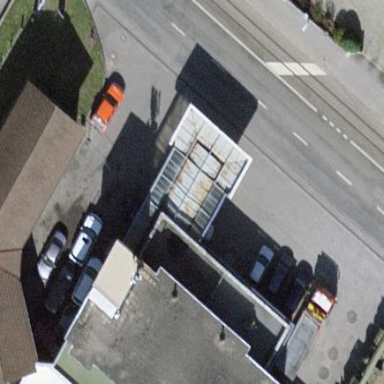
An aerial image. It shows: View of roof of building.